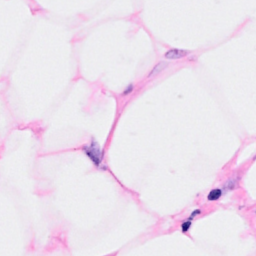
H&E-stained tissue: Breast